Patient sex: F
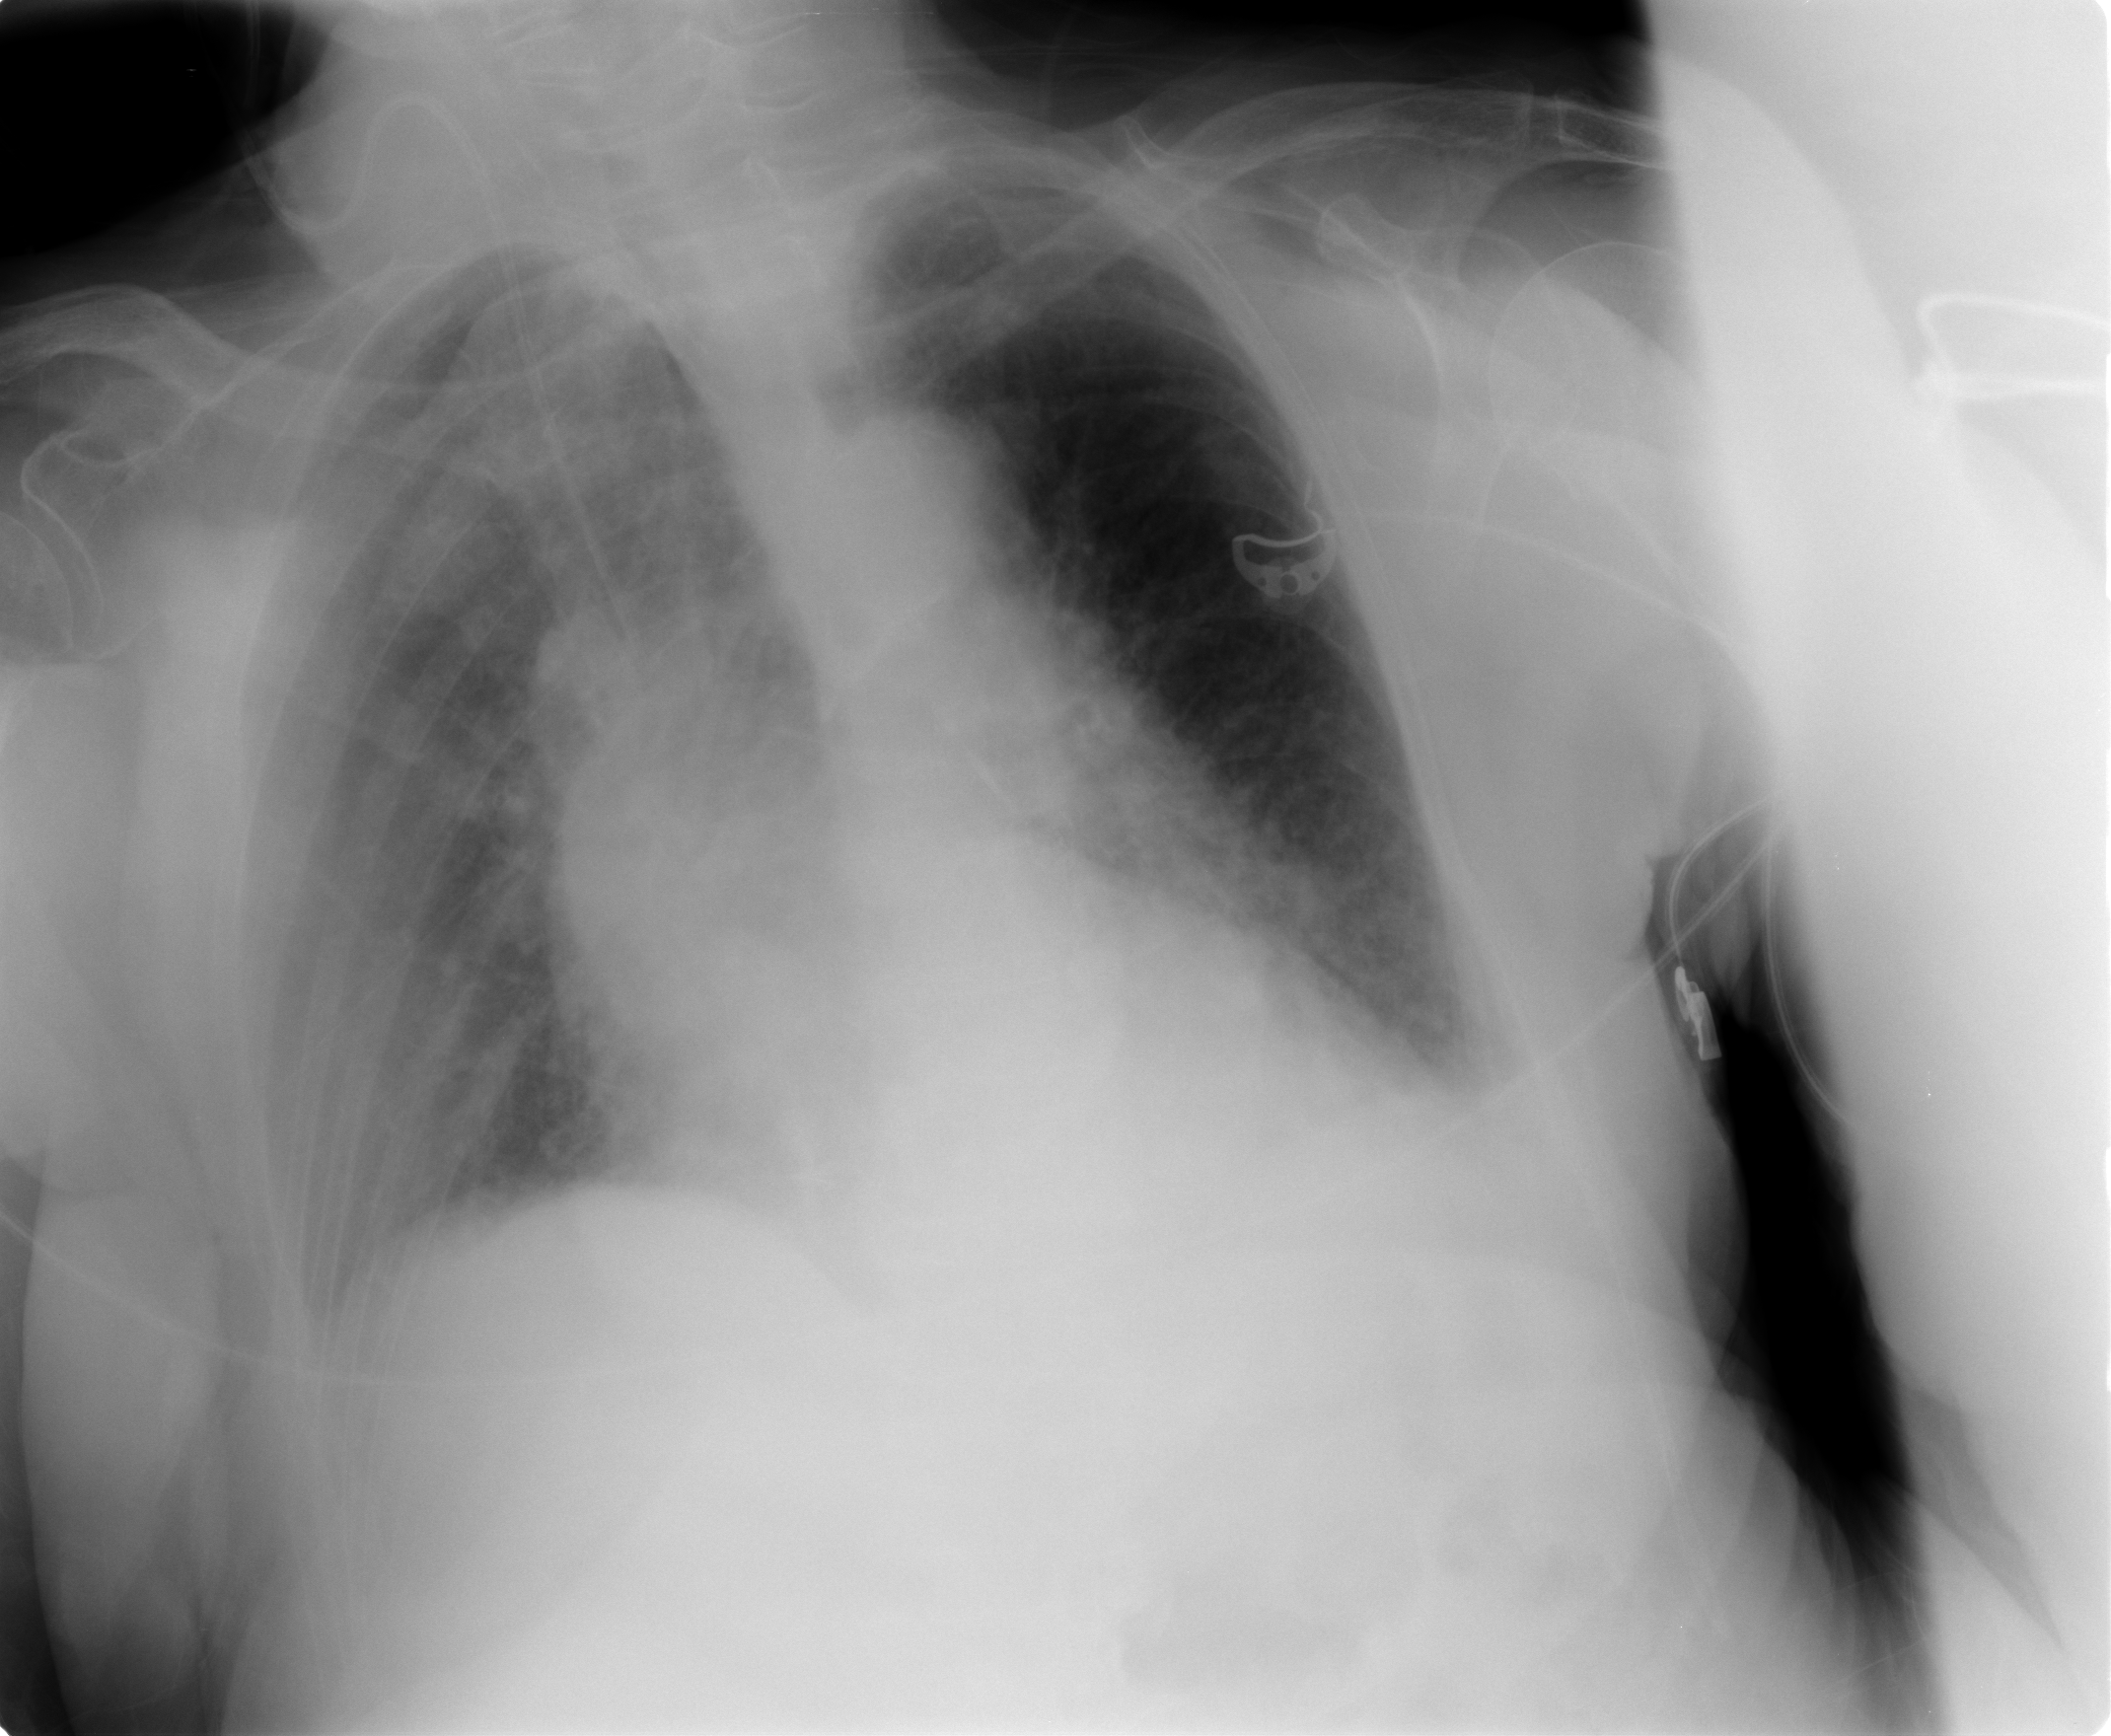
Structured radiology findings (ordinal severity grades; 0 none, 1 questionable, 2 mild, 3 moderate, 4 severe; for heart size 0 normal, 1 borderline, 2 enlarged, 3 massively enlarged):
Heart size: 1
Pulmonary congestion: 3
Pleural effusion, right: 0
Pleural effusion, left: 2
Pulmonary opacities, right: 2
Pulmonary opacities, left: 2
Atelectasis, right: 2
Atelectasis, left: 2